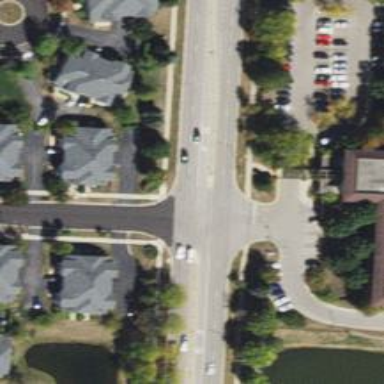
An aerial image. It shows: Residential road with separate asphalt sidewalk.